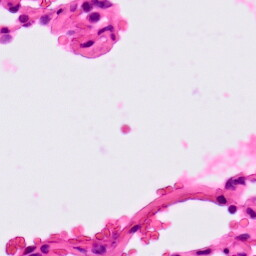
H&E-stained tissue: Lung